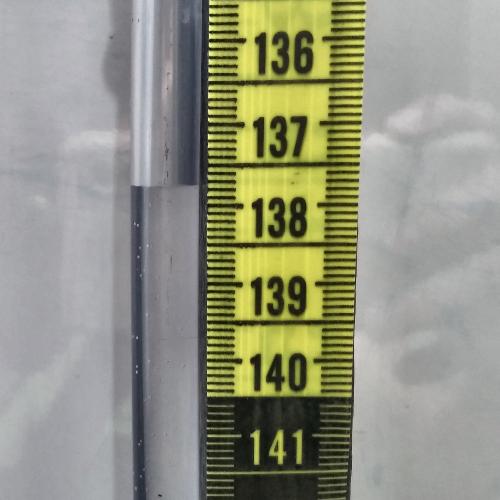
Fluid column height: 137.7 cm